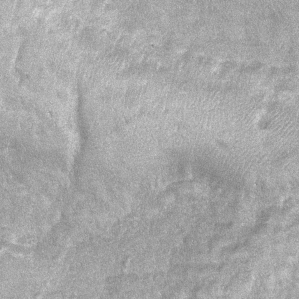
Label: frost